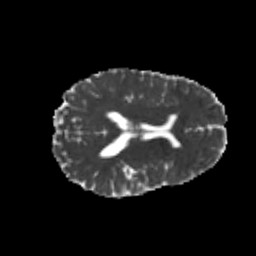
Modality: MD
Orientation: axial
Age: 24
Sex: female
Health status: healthy
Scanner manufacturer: philips
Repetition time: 7.393 s
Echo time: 0.08599 s